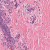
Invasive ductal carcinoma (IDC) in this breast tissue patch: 0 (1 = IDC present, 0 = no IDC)